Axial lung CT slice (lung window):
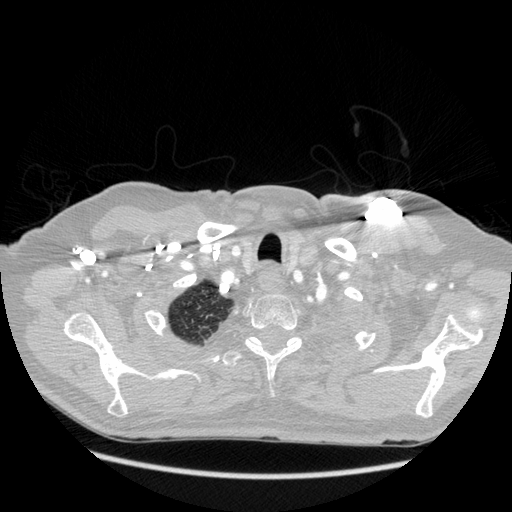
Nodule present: no